Field crop: tomato
Growth stage: 1
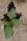
Species: solanum